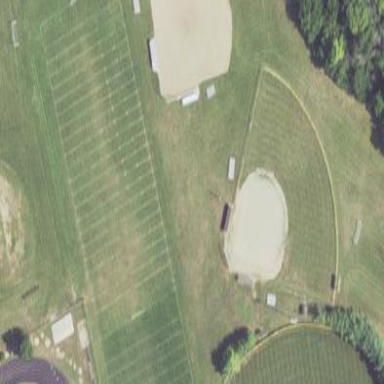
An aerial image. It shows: American football pitch for leisure and sport activities.